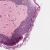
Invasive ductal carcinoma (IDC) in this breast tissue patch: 0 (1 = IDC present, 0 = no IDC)